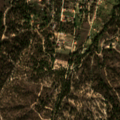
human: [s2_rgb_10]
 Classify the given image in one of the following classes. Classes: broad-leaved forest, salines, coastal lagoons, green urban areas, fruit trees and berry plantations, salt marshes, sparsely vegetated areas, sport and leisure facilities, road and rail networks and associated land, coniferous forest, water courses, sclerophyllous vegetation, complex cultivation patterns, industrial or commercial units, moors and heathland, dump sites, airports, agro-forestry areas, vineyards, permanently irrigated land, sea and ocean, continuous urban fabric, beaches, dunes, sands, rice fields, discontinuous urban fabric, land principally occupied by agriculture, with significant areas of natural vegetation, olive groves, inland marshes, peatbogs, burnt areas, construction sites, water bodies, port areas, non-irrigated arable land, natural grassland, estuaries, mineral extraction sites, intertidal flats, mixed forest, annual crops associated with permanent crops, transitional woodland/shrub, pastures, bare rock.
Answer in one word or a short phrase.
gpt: complex cultivation patterns, broad-leaved forest